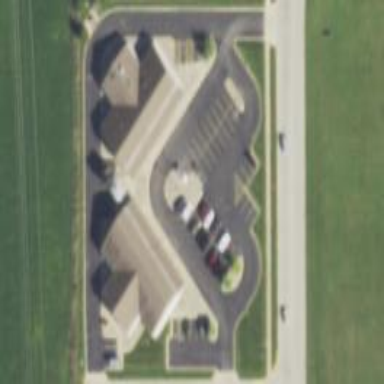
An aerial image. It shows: Parking area.